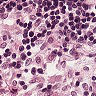
Metastatic tissue present: no